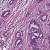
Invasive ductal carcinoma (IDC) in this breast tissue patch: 1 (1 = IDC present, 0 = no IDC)